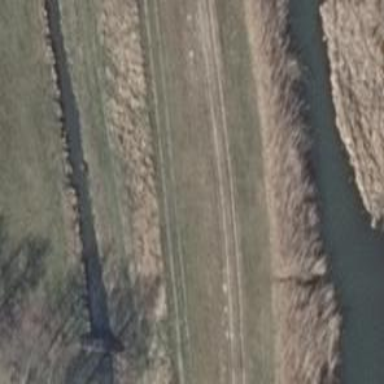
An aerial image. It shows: Track with compacted grade3 surface.